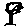
Label: tree